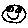
Label: smiley face